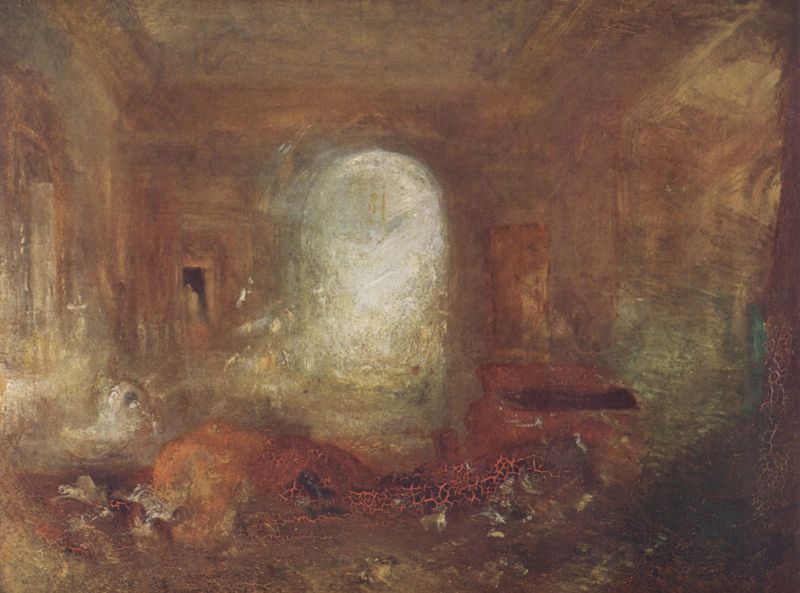
Titel: Innenansicht von Petworth House
Künstler: William Turner
Standort: London
Institution: Tate Gallery
Schlagwörter: blau, dunkel, gemälde, schatten, wasser, weiß, grün, ocker, ausschnitt, braun, fenster, flou, grau, hell, holz, licht, orange, raum, schwarz, skizze, stuhl, säule, tür, türkis, zimmer, haus, rot, schloss, beige, malerei, wand, innenraum, möbel, spiegel, öl, pastos, sonne, boden, hochwasser, figur, interieur, decke, innen, england, brunnen, chaos, skulptur, papier, düster, bogen, perspektive, abstrakt, risse, wüst, nebel, violett, türe, dielen, saal, rundbogen, flut, sturm, turner, untergang, detail, brun, gris, homme, jaune, marron, symbolisme, klavier, bett, stuck, balken, lichteinfall, trübe, tor, gestalt, unscharf, bögen, wände, keller, nische, arkade, ruine, offen, helligkeit, durchblick, palast, torbogen, zentralperspektive, tauben, blanc, schlange, diffus, verschwommen, verwischt, mauern, blanche, chambre, rouge, sombre, schattig, zentrum, überschwemmung, whistler, gegenlicht, fenetre, london, clair obscur, lumière, mort, ombre, peinture, lune, ocre, unordnung, arcade, esquisse, arche, entrée, porte, ür, lion, titanic, huile, touche, chateau, fenetres, william, liegender, matin, tableau, statue, table, william turner, salon, impression, fresque, lunette, wirrnis, verwaschen, blance, blue, chteau, eingangt, moreau, niche, piece, salle, titanik, verwischr, wassereinbruch, clair, plafond, obscure, animal, villa, statues, intereur, obscur, giraffe, düser, kobra, baie, effet, royal, bâtiment, academie, modello, craquelure, divan, moulures, painting, desastre, personne, statut, sec, joie, tunnel, claquelure, détritus, écaillé, craquelures, floue